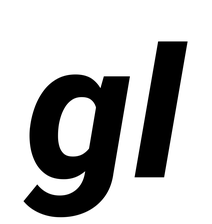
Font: Roboto-Italic_ExtraBold_Italic